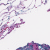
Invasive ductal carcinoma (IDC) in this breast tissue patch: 0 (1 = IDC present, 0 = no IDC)